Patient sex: M
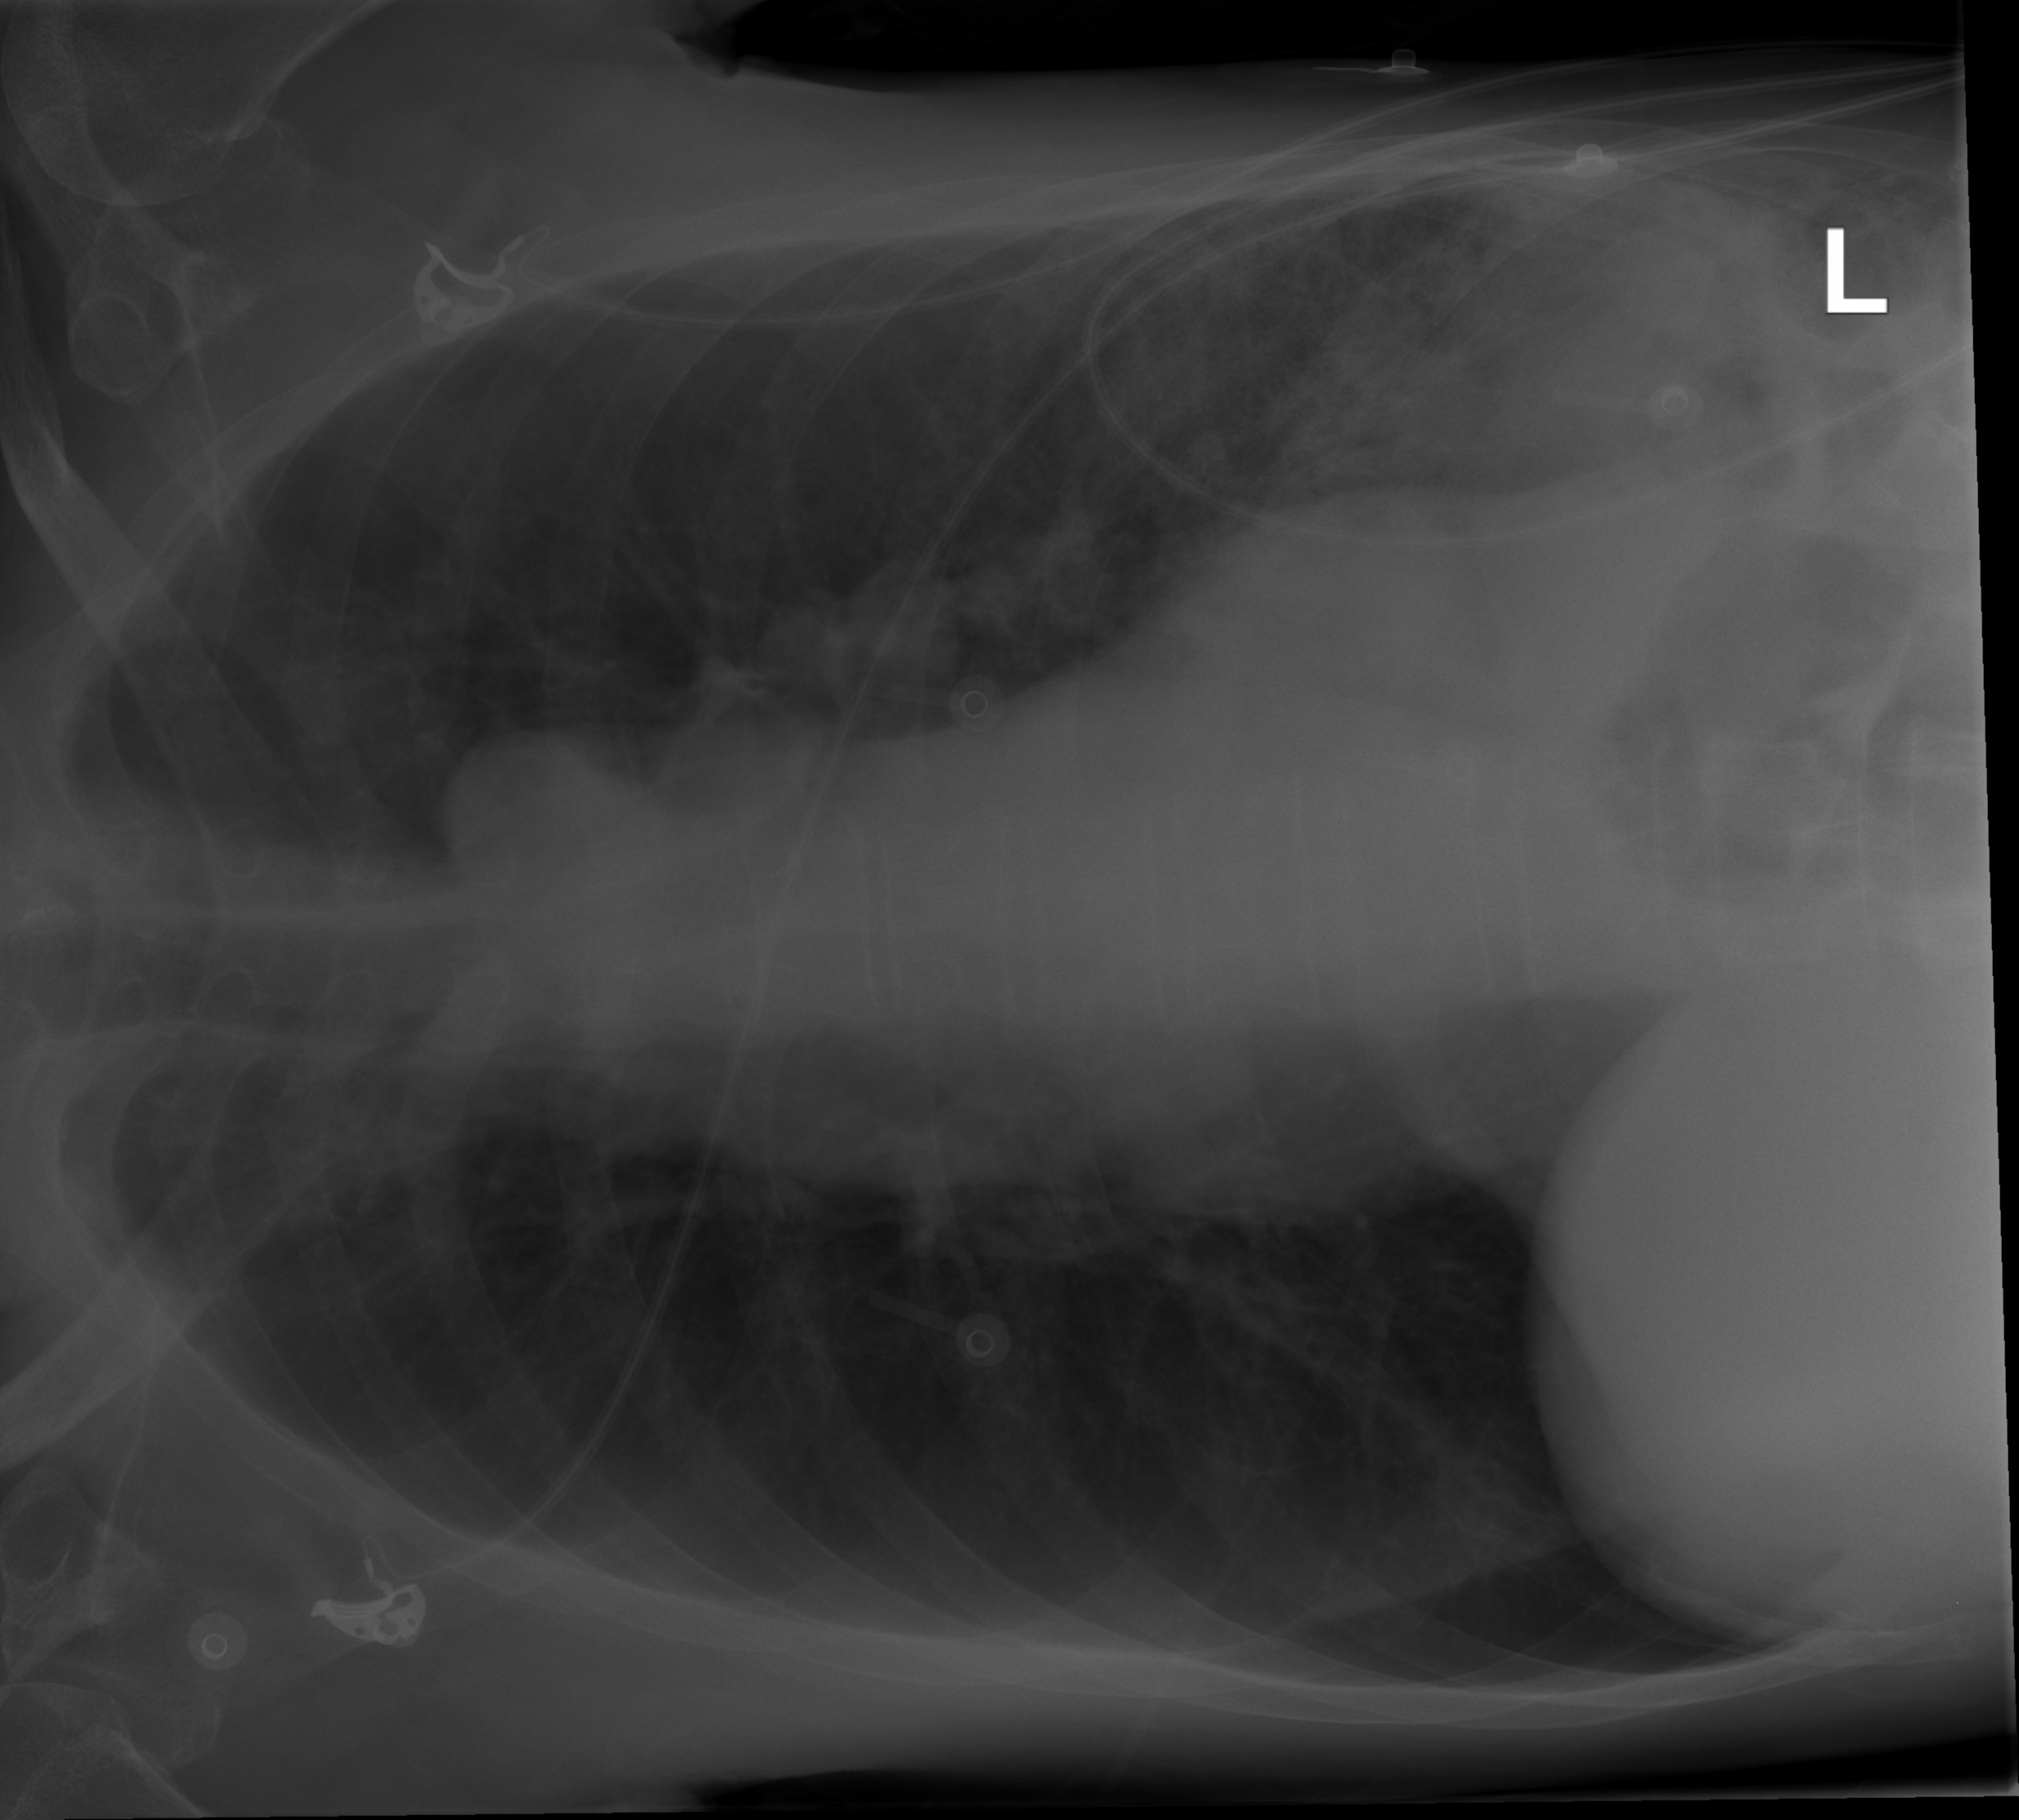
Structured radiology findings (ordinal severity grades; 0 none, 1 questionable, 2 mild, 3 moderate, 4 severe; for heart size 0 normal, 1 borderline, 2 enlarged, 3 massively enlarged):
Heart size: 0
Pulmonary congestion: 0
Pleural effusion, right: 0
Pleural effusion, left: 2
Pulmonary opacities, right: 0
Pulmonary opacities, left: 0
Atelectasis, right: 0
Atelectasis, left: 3